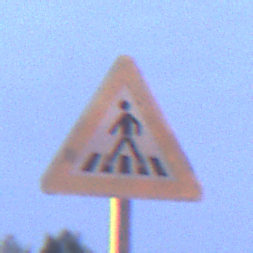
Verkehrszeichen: FussgaengerueberwegRechts
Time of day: Night
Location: Outdoor (Urban)
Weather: PartlyCloudy
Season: NotSpecified
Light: Artificial